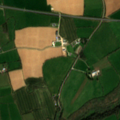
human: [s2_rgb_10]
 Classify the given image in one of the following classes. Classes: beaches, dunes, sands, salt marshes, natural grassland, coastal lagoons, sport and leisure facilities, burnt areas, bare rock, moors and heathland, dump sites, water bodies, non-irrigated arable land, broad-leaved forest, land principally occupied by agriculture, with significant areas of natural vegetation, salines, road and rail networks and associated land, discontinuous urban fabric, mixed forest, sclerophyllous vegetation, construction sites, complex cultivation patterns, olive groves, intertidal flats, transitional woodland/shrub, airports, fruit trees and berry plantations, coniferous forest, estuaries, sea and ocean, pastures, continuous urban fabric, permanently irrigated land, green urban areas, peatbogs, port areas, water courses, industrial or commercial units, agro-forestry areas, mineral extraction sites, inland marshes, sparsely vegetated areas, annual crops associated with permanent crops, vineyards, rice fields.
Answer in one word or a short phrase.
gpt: non-irrigated arable land, pastures, broad-leaved forest